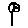
Label: flower